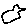
Label: bird